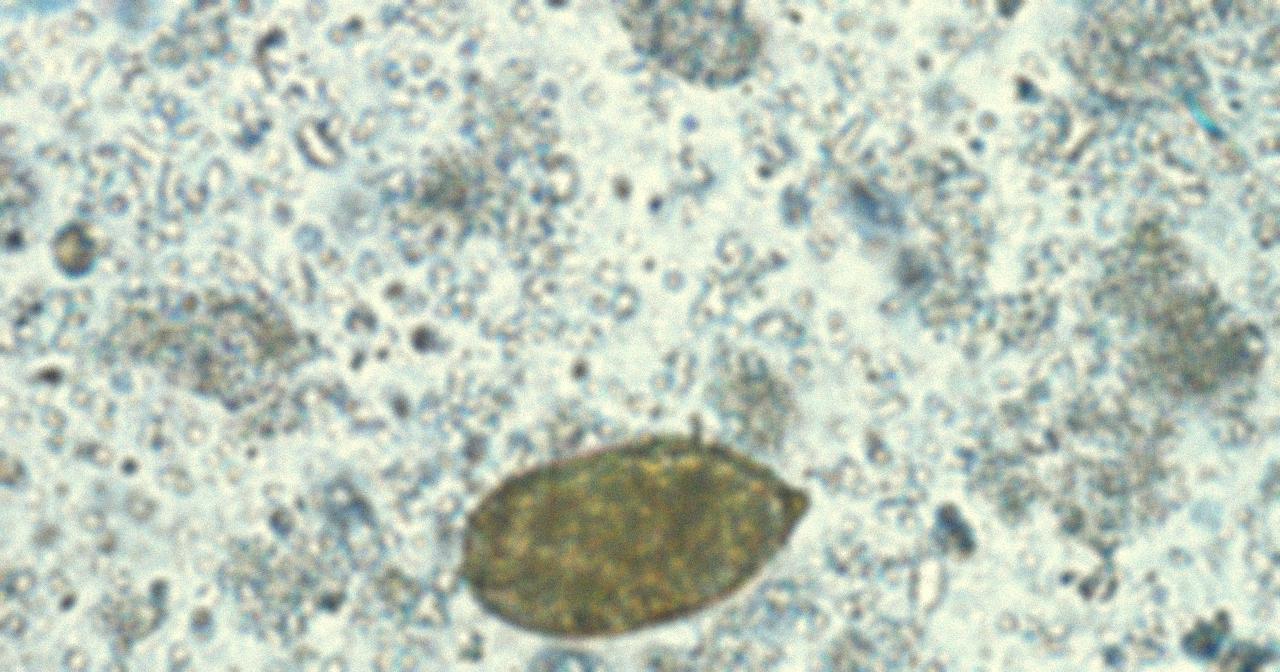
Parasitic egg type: Paragonimus spp